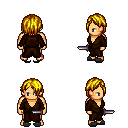
a pixel art fantasy rpg character, male body template, human, tanned skin, brown robe, metal pants, blonde bangs hairstyle, gray slippers, dagger, four views (front, back, left, right), 2x2 character sprite sheet, small pixel art, hard edges, no anti-aliasing